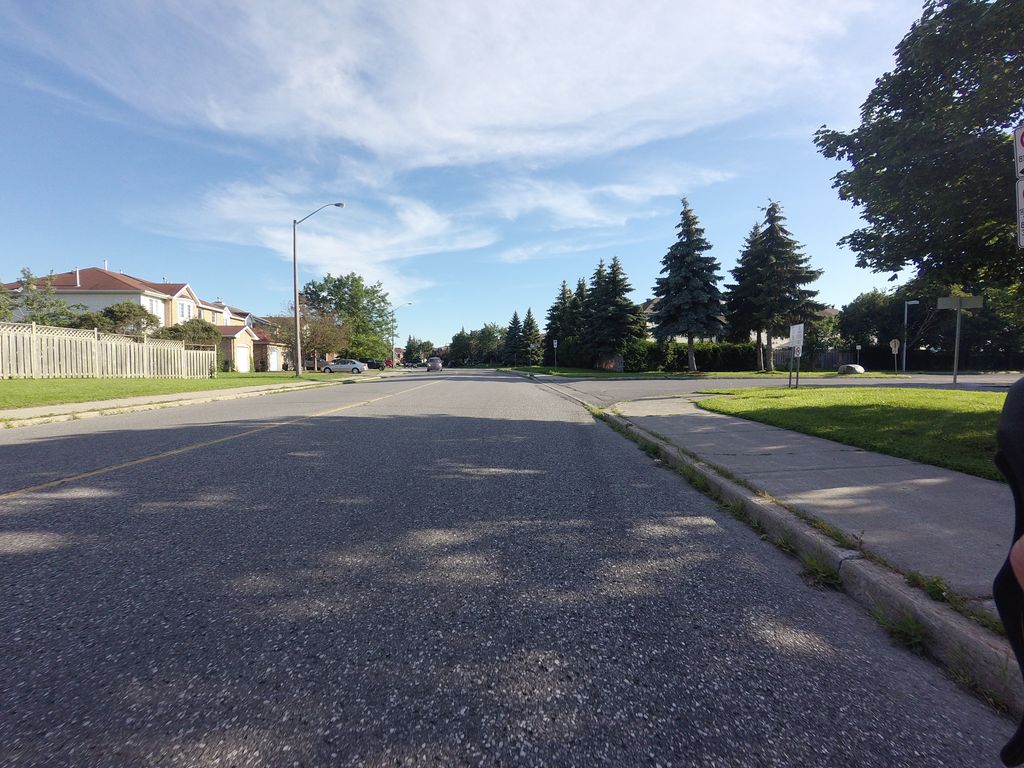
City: ottawa-gatineau